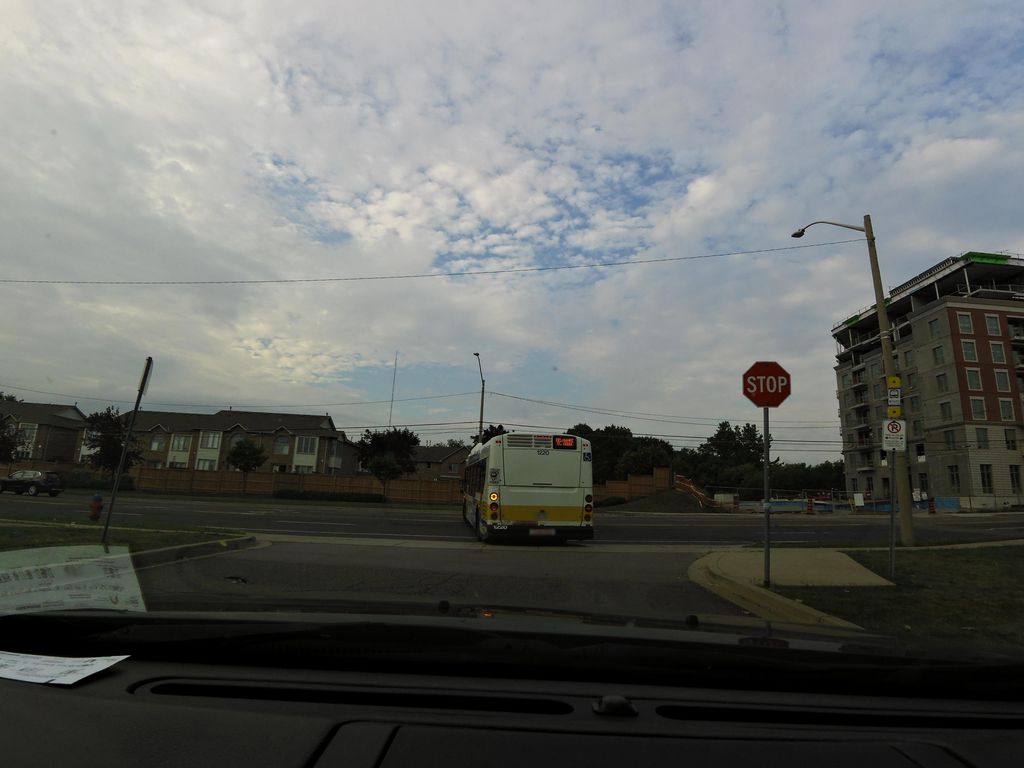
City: hamilton